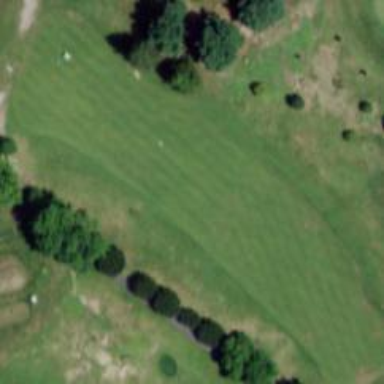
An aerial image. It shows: Golf fairway surrounded by grass.